Question: is there any control in Mac OS like Microsoft PropertyGrid or I need to create it by hand from other simple controls?

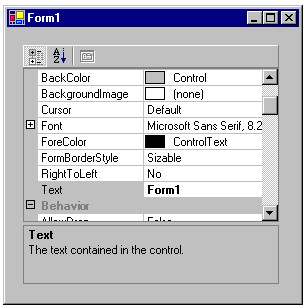
Answer: No, there's nothing like this in AppKit.
When <URL>
Or you could create something yourself using components like <URL>.
UIKit for Cocoa Touch does implement something like this in the <URL>.